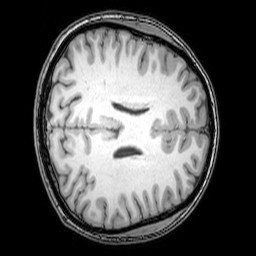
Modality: T1w
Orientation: axial
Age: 24
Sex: female
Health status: healthy
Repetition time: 0.081 s
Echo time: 0.037 s